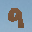
Label: 9